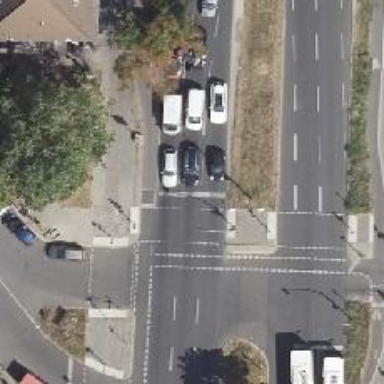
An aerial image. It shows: Road with traffic signals.